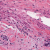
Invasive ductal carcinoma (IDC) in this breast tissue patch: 0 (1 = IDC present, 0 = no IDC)